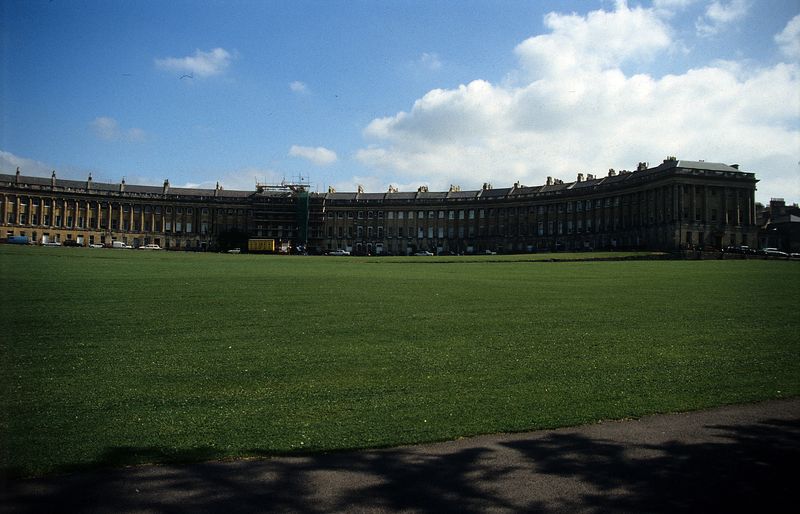
Titel: Gesamtansicht
Künstler: John d.J. Wood
Standort: Bath
Institution: Royal Crescent
Schlagwörter: blau, flügel, himmel, schatten, vogel, weiß, wolken, grün, ocker, braun, fenster, frankreich, glas, licht, schwarz, strasse, säule, säulen, anlage, dach, gebäude, gras, haus, park, rasen, schloss, weg, wiese, wolke, architektur, sockel, stein, bild, feld, sonne, adel, klassizismus, england, renaissance, kamin, kamine, kreis, rund, schornstein, deutschland, sommer, ansicht, bogen, fassade, sonnenlicht, giebel, schornsteine, hof, platz, pilaster, auto, kaiser, foto, fotografie, eingang, loggia, gerüst, antike, türme, münchen, palast, beton, asphalt, architrav, photo, halbkreis, halbrund, kurve, skulpturen, sandstein, residenz, reichtum, spiegelungen, lichtquelle, museum, soleil, bau, autos, fahrzeug, fahrzeuge, schlachtfeld, kaserne, bauwerk, baustelle, versailles, rondell, flügelbau, vorplatz, rotunde, säulenordnung, rundbau, zweistöckig, umbau, öffentliches gebäude, karlsruhe, halbsäulen, dacht, halbsäule, haupthaus, kassel, attikafiguren, universität, bel etage, parken, ausbau, aristokratie, nuage, renovierung, palais, photographie, restauration, restaurierung, grüm, hauptgebäude, baumeister, baugerüst, parlement, pelouse, bath, baroque, court, bernini, dachfiguren, englischer rasen, freifläche, crescent, nash, royal crescent, cour royal, court royal, hofburg, rasenkante, sandsteingebäude, öffentliches geäude, batiment, b#ume, geschwungenes langgezogenes gebäude, kaisr, scheißfoto, renoviertung, mittelgeschoss, teichdtag, universit#, colones